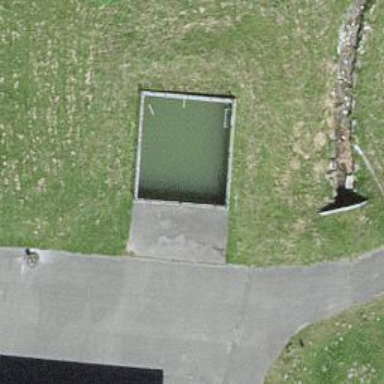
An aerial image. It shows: Pond filled with water used as emergency fire water pond.